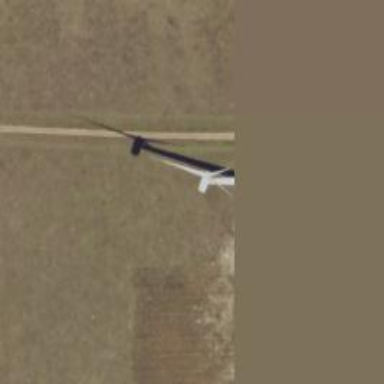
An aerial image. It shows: Wind generator with horizontal axis. The generator is wind turbine.